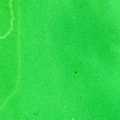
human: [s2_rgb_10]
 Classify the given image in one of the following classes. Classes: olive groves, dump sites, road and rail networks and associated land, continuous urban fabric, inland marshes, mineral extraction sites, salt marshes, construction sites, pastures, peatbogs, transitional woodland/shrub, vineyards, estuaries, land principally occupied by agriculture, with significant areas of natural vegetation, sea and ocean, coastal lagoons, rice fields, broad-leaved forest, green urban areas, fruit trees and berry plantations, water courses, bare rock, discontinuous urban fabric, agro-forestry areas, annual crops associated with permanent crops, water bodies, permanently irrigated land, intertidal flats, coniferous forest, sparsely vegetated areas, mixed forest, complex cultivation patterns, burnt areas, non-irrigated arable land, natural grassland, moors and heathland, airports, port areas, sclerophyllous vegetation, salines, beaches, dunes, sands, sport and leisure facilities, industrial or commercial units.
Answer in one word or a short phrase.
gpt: water bodies